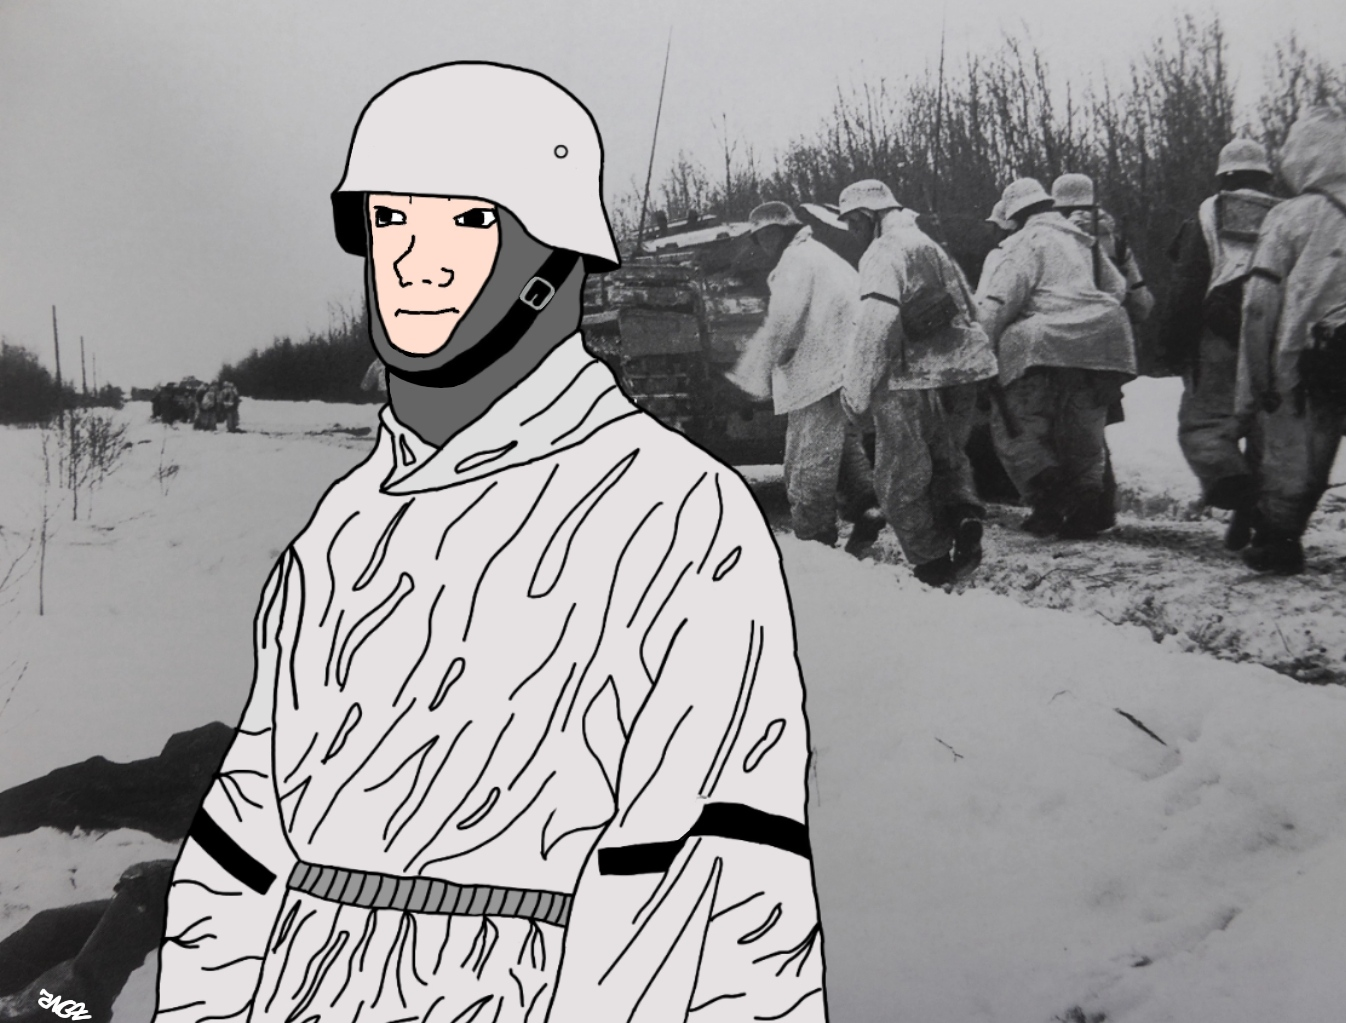
Label: 5_Wojak_with_Background